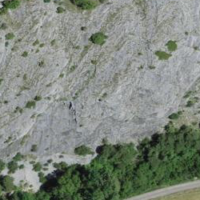
EUNIS habitat code: 48
Species observed at this site:
Lanius collurio
Pica pica